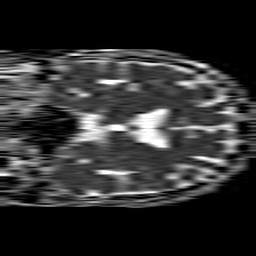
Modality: ADC
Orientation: coronal
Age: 66
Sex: male
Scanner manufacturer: philips
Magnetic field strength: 1.5 T
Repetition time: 4.6 s
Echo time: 0.08517 s